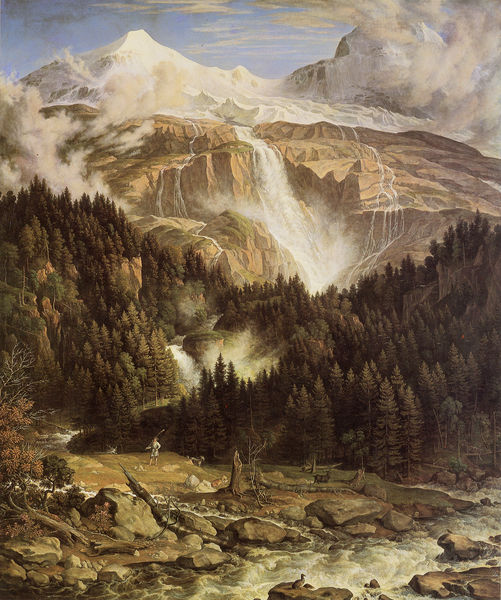
Titel: Der Schmadribachfall II.
Künstler: Joseph Anton Koch
Standort: München
Institution: Neue Pinakothek
Schlagwörter: baum, berg, blau, dunkel, felsen, gemälde, gestein, himmel, mann, vogel, wasser, weiß, wolken, bäume, fluss, grün, landschaft, menschen, ocker, ufer, äste, braun, hell, holz, schwarz, eis, gras, rasen, schnee, tier, wiese, wolke, beige, hochformat, mensch, stein, steine, ast, bach, baumstamm, feld, hügel, natur, stamm, strauch, rauch, sonne, figur, tal, wald, wasserfall, bewölkt, gischt, ente, stab, abhang, berge, berghang, fels, gebirge, gipfel, gletscher, hang, dunst, nebel, klein, kuh, alm, berglandschaft, geröll, hochgebirge, winter, idylle, figuren, flus, rauschen, romantik, tannen, getöse, wild, blue, white, black, gray, green, yellow, brown, bauer, münchen, wurzel, alpen, rinnsal, moräne, wälder, eisberg, nadelbaum, tanne, wld, wood, wurzeln, jäger, untersicht, gewehr, blauer himmel, clouds, man, rock, rocks, sky, tree, wanderer, gebirgsbach, hill, hills, landscape, mountain, mountains, nature, orange, water, waves, nadelbäume, trees, fichten, tannenwald, nadelwald, wildnis, eiche, snow, forest, light, river, stream, hänge, baumwipfel, wipfel, schafe, hirte, impressionism, bird, dog, koch, gebierge, baumstumpf, ice, bergbach, foam, wind, joseph, schäumen, baumgrenze, alpenlandschaft, wolkenfetzen, angler, tosen, person, valley, neue pinakothek, human, hochnebel, leaves, trunk, colors, ground, peak, ach, hierte, anton, fichtenwald, ideallandschaft, kuhhirte, glacier, peaks, top, gewaltig, schmelze, figure, steam, fishing, blue sky, wasserläufe, fog, waterfall, bäche, mist, anton koch, landschaftsgemälde, tan, stones, stick, schmadribach, standing, wasserfälle, crags, staff, gebirgsfluß, tann, height, bahc, woods, golf, abfallen, hunter, gebirgsbäche, rinsale, schneekuppe, wioldnis, gorge, schmadribachfall, logs, rapids, trunks, nice, hunting, derer, felsden, büum, cascade, walker, spray, bill, clods, duck, environment, torrent, rushing, streams, blue skies, riveer, rushing water, climber, cataract, thundering, steamy, river water